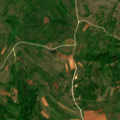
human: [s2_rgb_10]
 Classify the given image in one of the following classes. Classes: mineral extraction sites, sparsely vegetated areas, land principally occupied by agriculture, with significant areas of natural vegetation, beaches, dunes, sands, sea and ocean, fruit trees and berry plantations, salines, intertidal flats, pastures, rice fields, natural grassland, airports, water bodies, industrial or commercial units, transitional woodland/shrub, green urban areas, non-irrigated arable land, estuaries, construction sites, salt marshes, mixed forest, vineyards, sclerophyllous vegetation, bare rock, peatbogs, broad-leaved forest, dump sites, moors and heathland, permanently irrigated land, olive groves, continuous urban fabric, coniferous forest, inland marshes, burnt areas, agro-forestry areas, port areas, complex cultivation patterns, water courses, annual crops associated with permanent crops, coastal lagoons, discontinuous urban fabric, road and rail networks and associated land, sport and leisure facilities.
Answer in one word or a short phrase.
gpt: pastures, complex cultivation patterns, land principally occupied by agriculture, with significant areas of natural vegetation, broad-leaved forest, transitional woodland/shrub